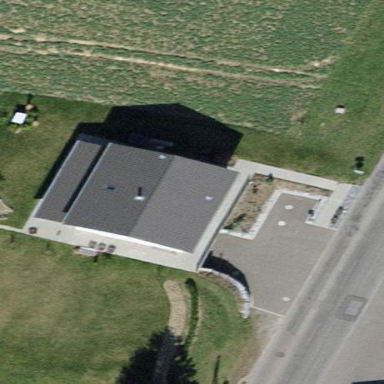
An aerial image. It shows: Detached building with gabled roof.